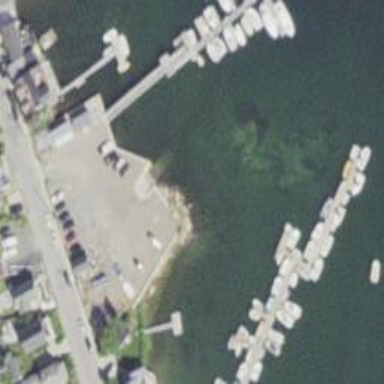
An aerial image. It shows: Slipway on leisure land.